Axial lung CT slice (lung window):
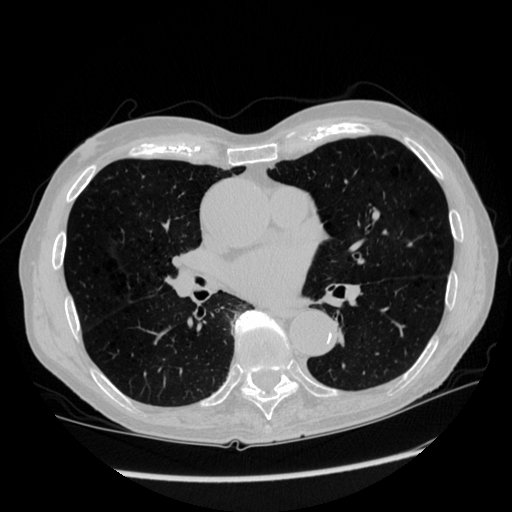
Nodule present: no